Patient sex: F
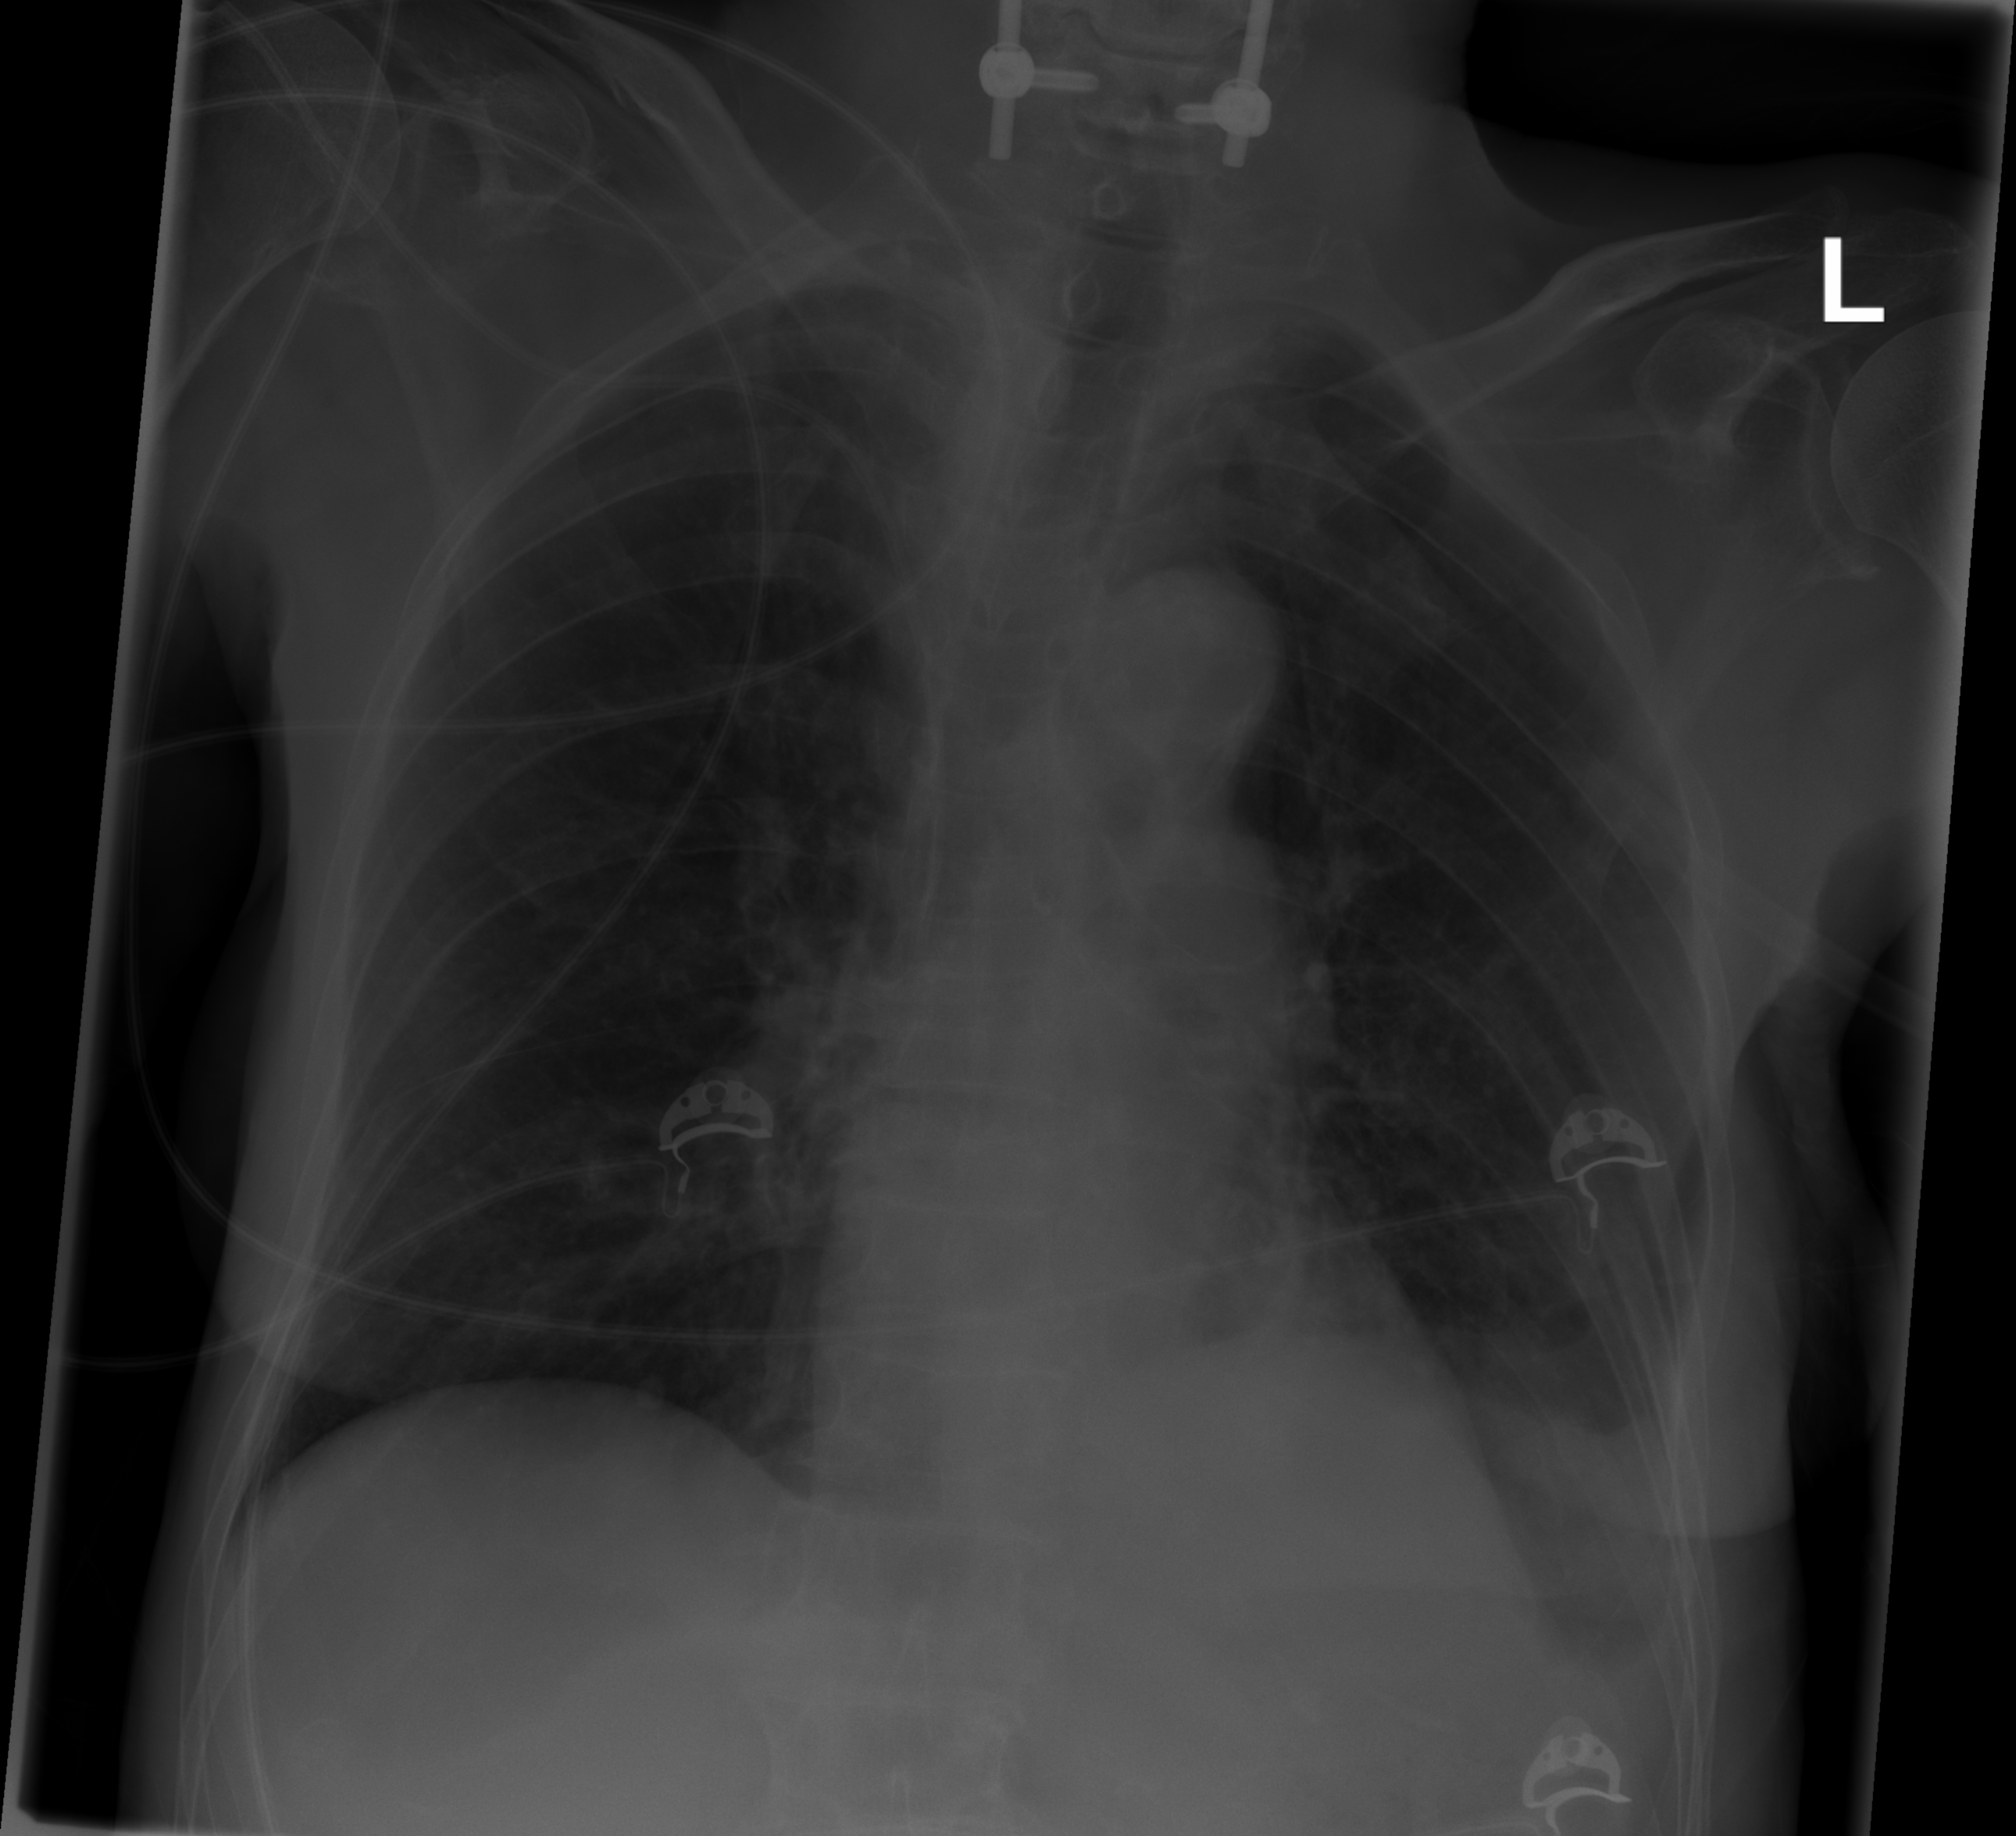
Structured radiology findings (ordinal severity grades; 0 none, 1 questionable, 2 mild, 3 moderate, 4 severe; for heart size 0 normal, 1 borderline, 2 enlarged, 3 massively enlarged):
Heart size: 1
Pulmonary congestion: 0
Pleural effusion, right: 0
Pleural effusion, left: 2
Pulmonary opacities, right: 0
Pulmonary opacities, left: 0
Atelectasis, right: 0
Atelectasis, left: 2